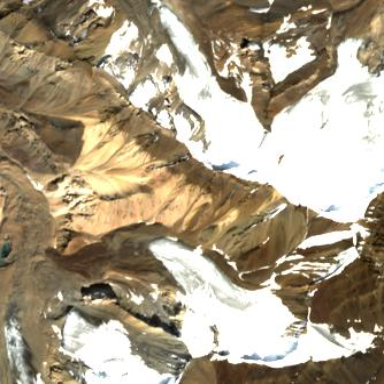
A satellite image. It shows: Stunning view of glacier.